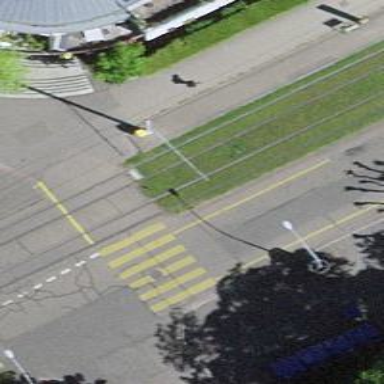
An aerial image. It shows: Tram stop with public transport stop position for trams.